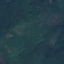
Label: Forest